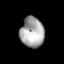
Tissue: lung
Cell type: Fibroblasts
Senescence score: 0.6092
Nuclear area (px): 701
Mean DAPI intensity: 167.315